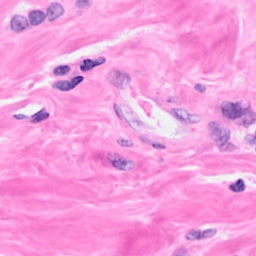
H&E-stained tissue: Breast